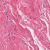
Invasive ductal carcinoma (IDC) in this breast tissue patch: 0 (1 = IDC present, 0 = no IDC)